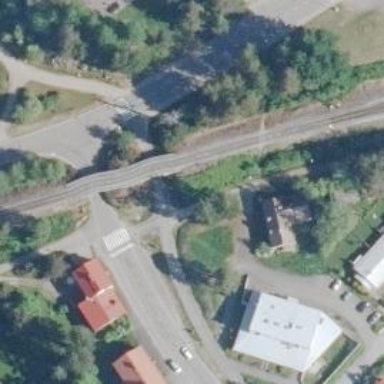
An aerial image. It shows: Bridge carrying railway with B1 track class.